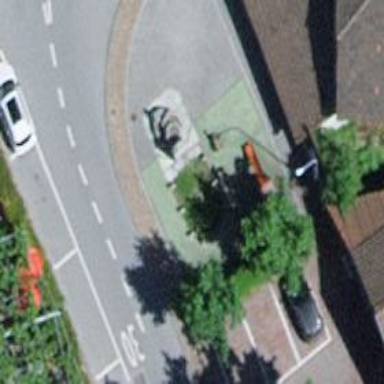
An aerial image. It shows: Fountain.